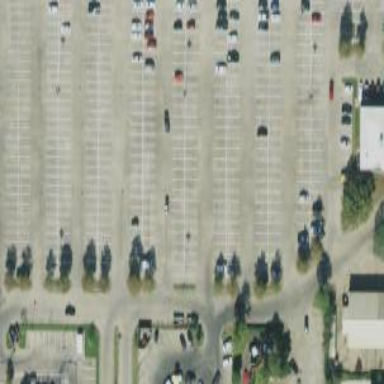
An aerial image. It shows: Parking space is available.